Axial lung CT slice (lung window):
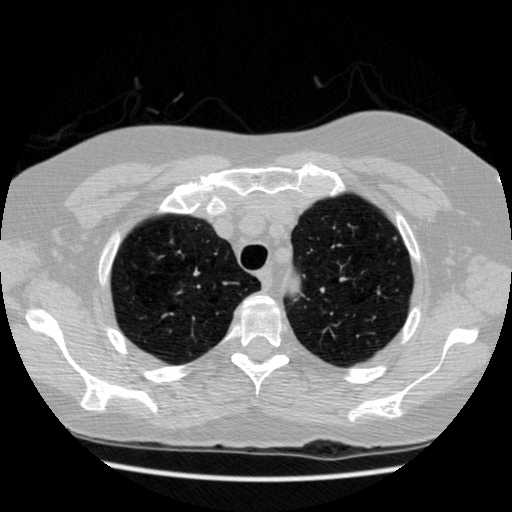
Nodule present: no